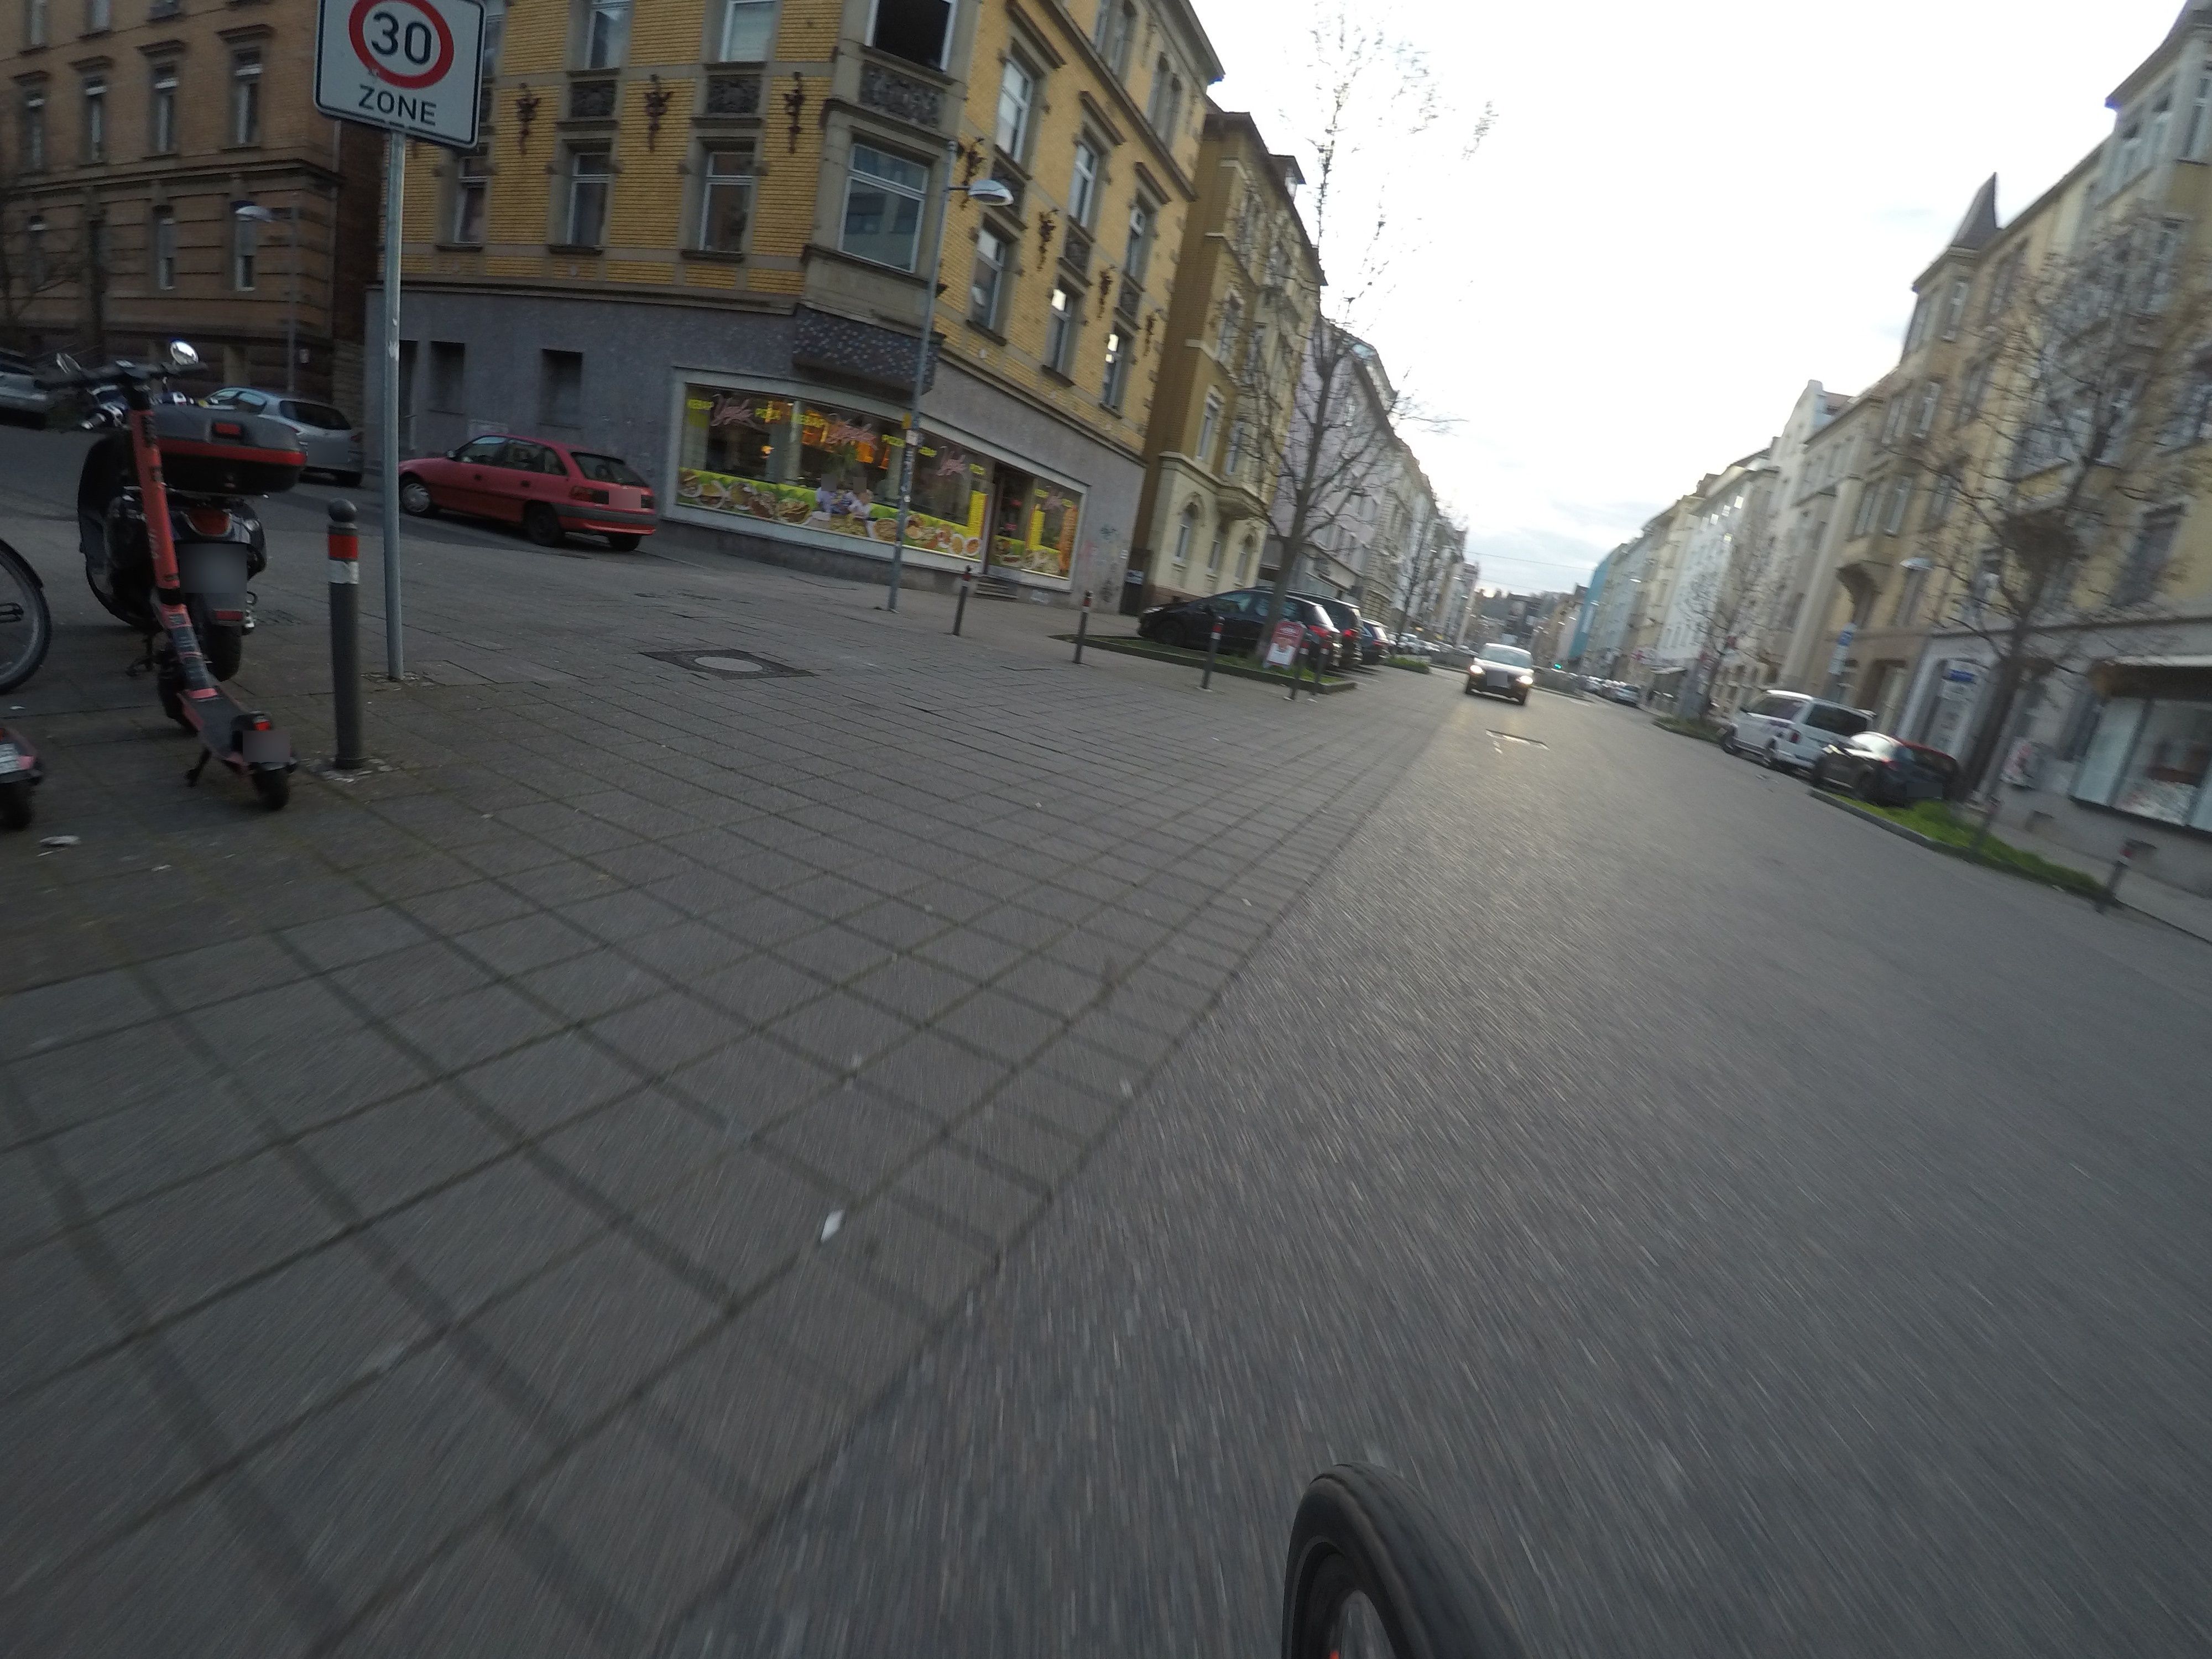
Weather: clear
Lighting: day
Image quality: good
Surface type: walking surface
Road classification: footway, living_street, steps
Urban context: urban centre
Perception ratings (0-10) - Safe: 6.12, Lively: 8.38, Beautiful: 8.41, Boring: 1.81, Depressing: 1.53, Wealthy: 5.19